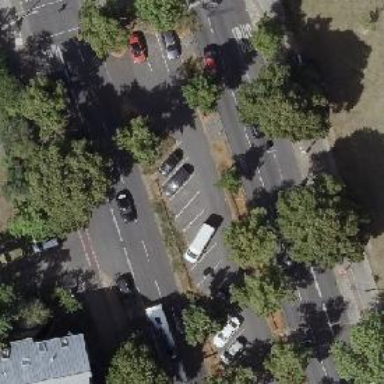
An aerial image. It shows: Primary highway with dual carriageway. The road has asphalt surface with lane markings. There is cycle track on the right side of the road.